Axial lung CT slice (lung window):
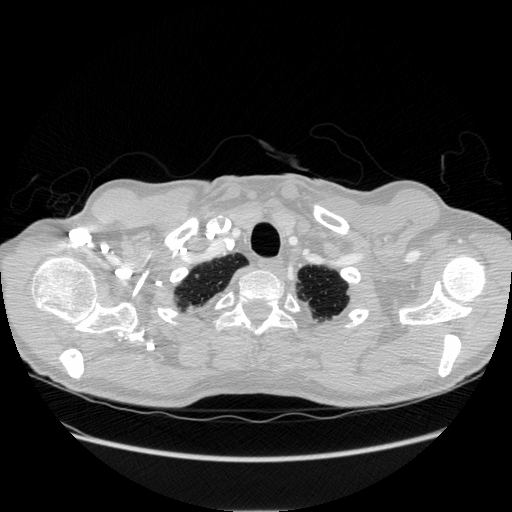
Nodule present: no